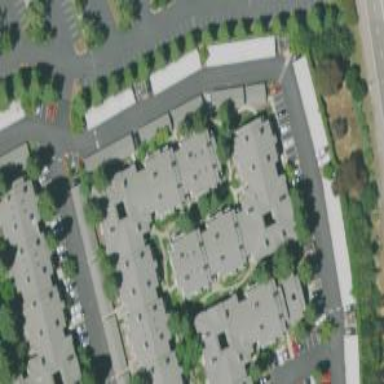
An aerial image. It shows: View of apartment building.